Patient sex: M
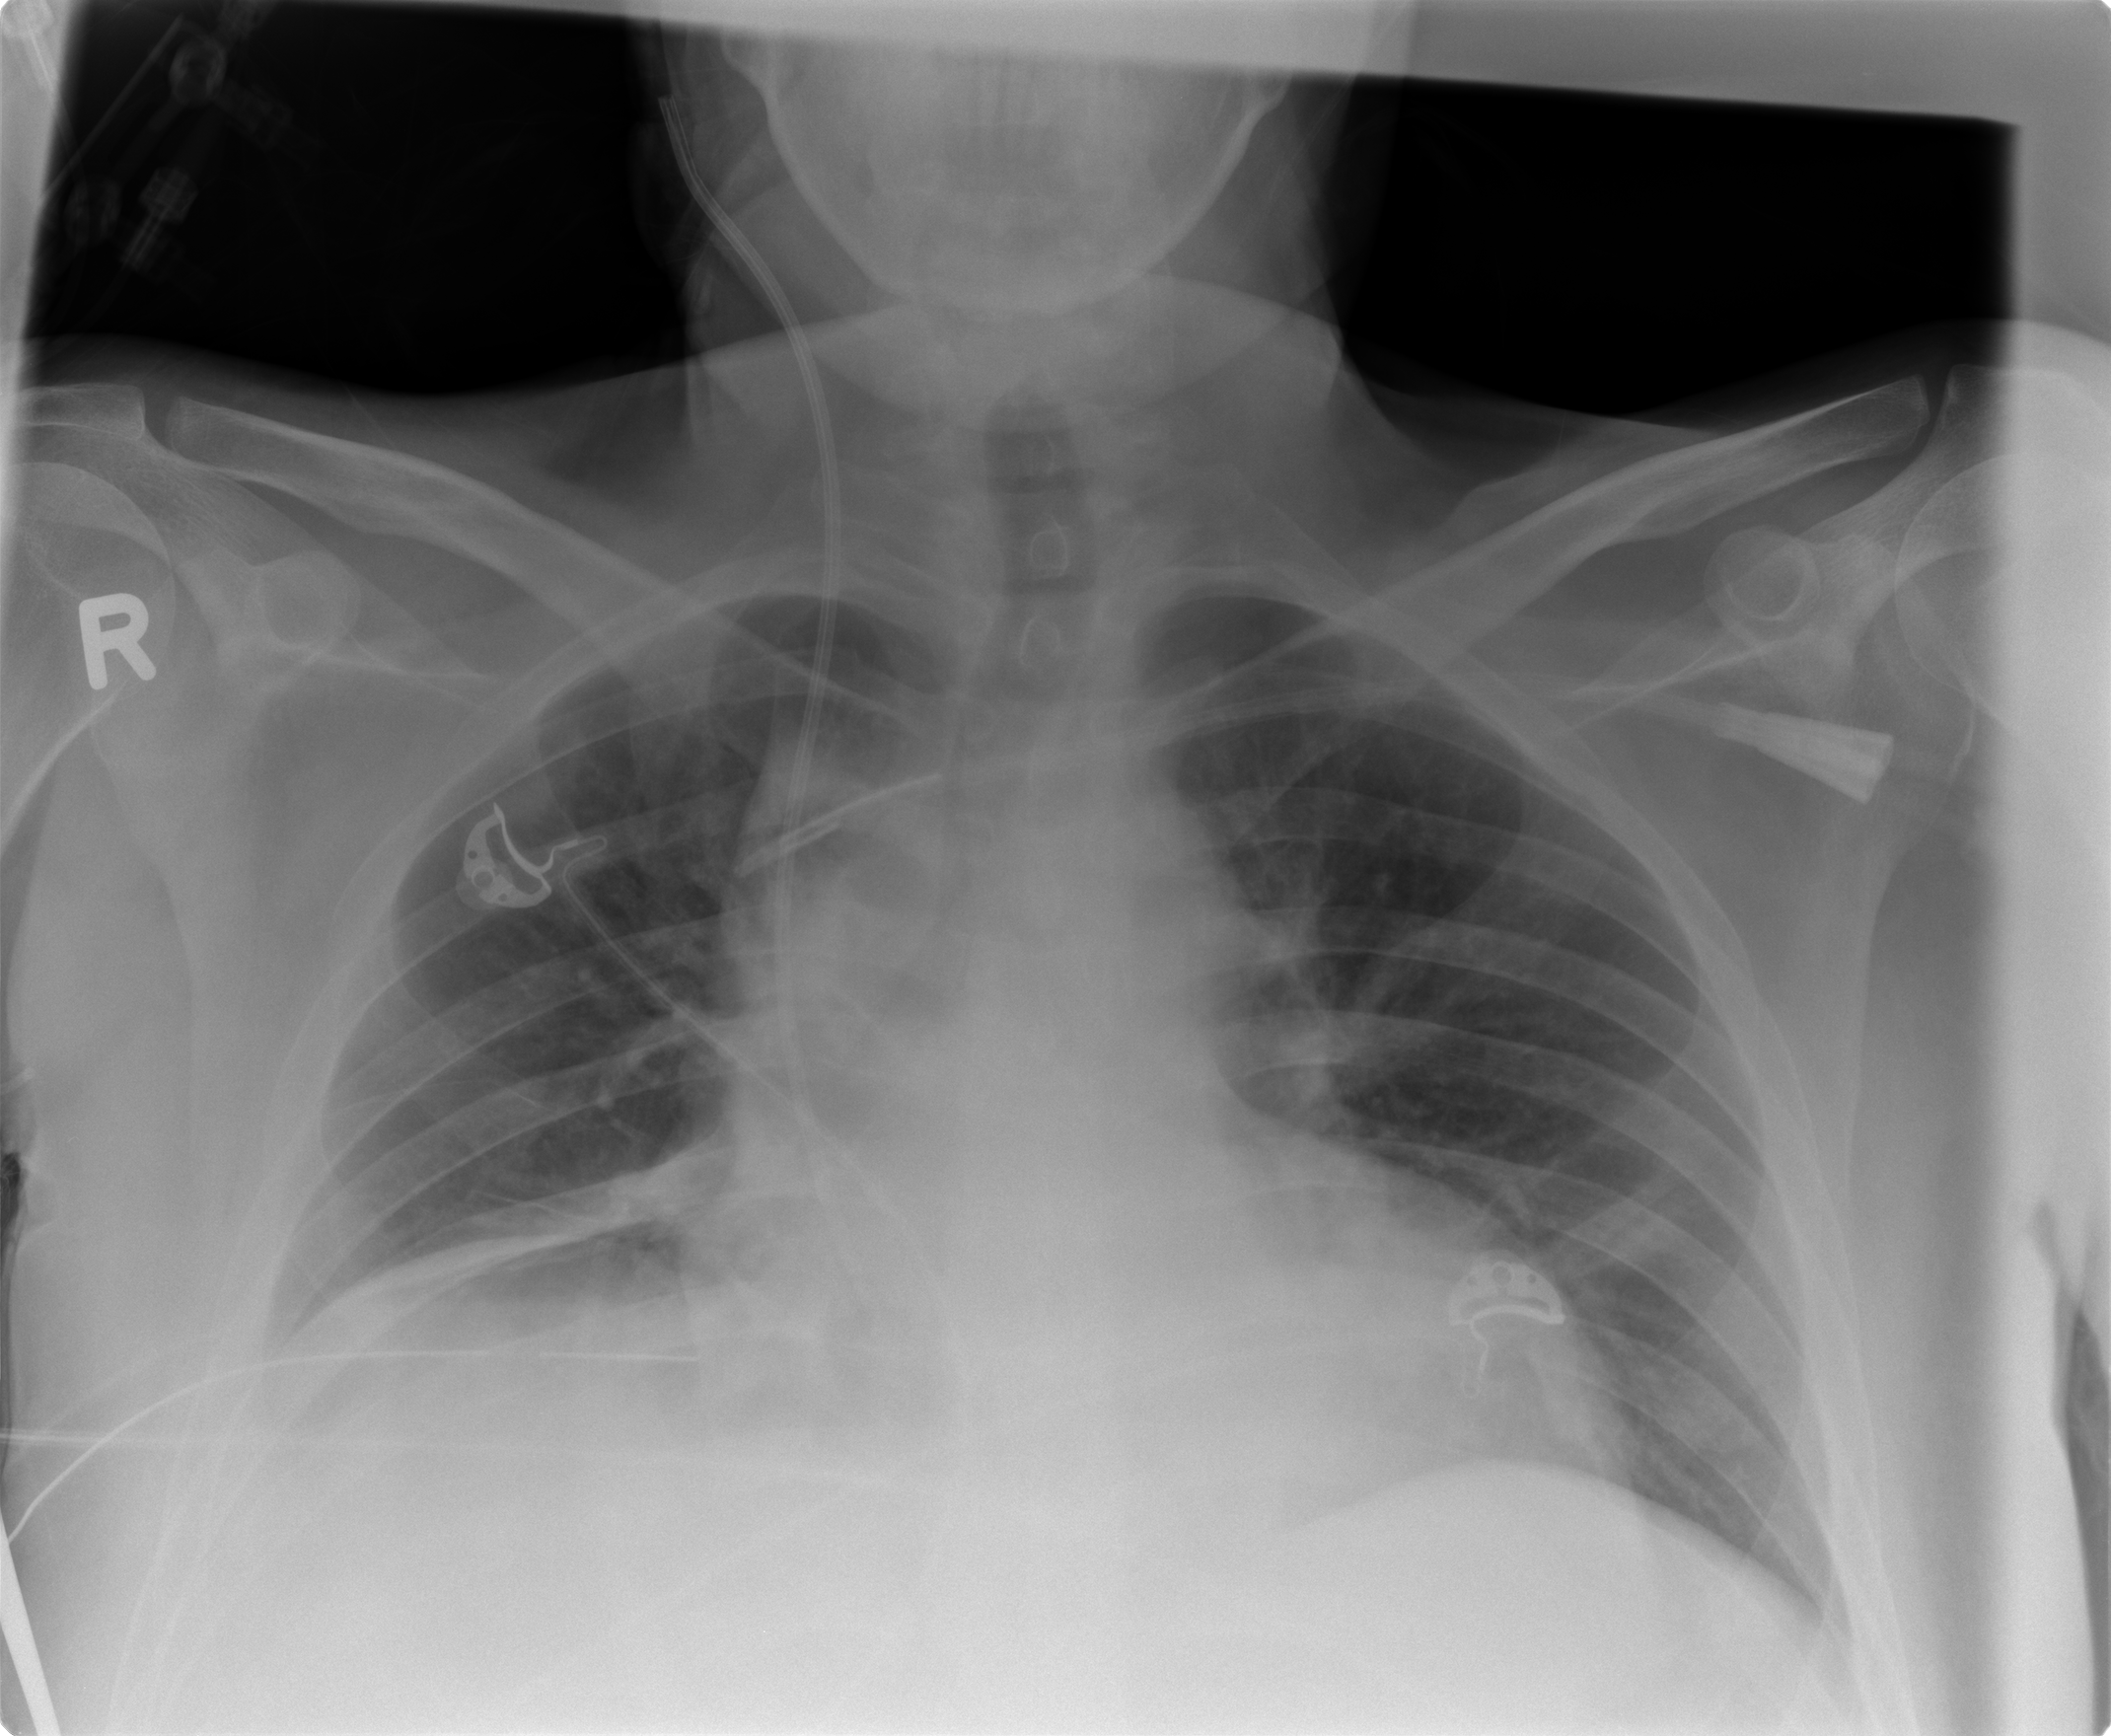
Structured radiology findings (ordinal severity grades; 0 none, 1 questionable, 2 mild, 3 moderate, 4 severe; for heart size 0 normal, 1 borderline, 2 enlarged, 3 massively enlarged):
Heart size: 2
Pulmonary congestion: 0
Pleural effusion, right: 0
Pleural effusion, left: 0
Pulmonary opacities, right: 0
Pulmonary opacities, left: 0
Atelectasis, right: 2
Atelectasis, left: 2